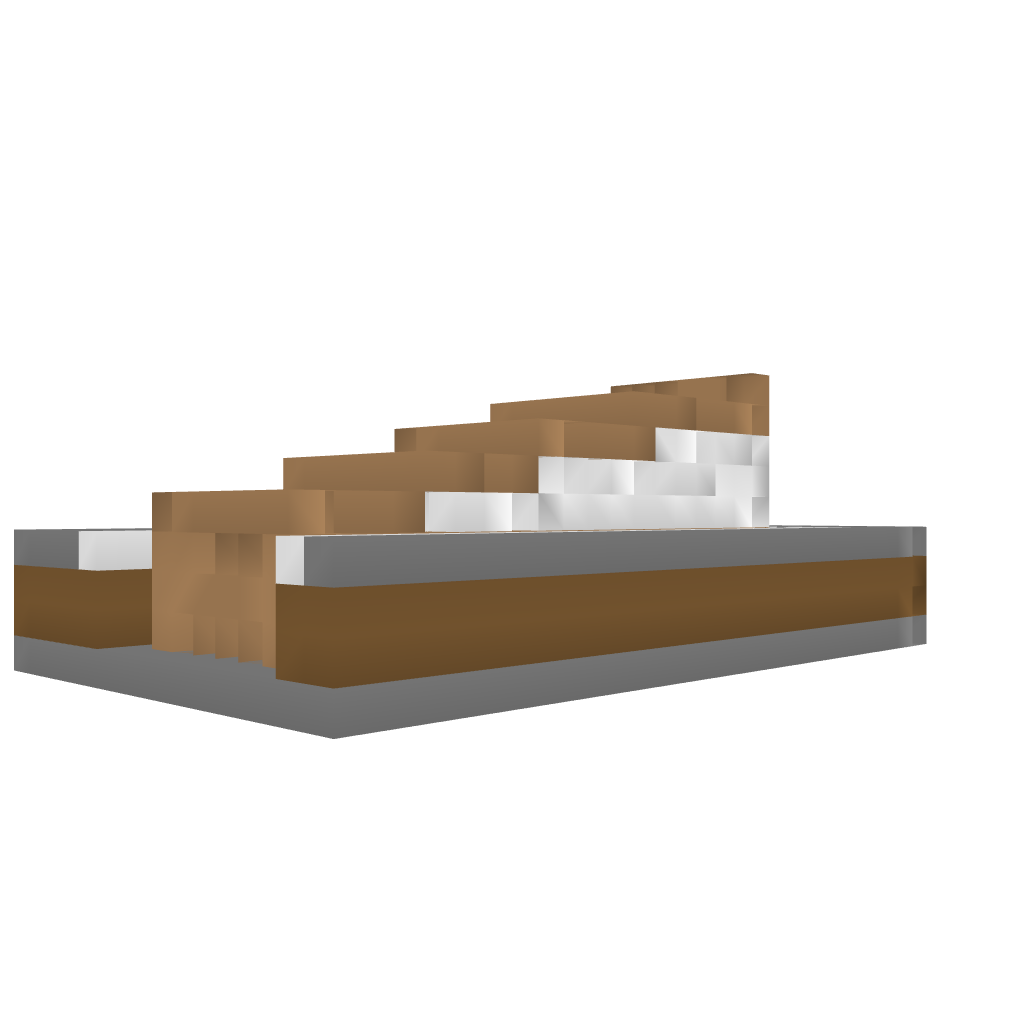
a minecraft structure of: Different Modern House bad low quality